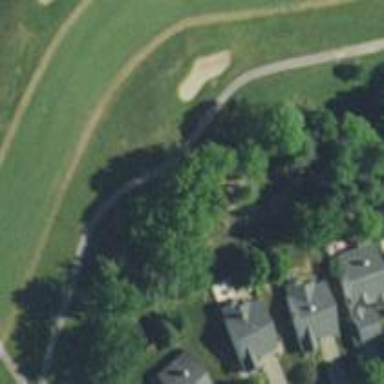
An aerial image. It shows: Grassy area designated as golf fairway.